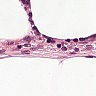
Metastatic tissue present: no